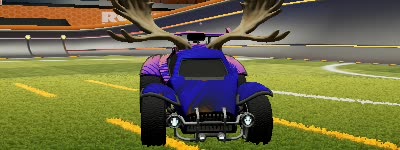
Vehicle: octane